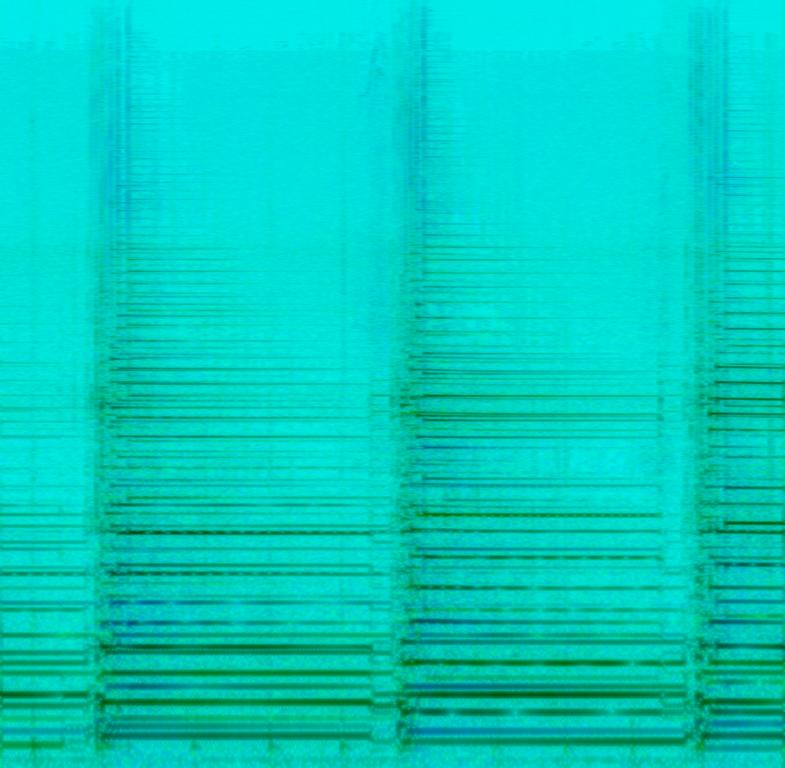
This song features a guitar being played. One guitar chord is struck per bar. This song lasts for 4 bars and four chords are played. There are no voices in this song. There are no other instruments in this song.